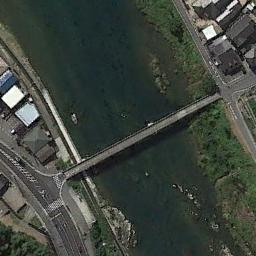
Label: bridge